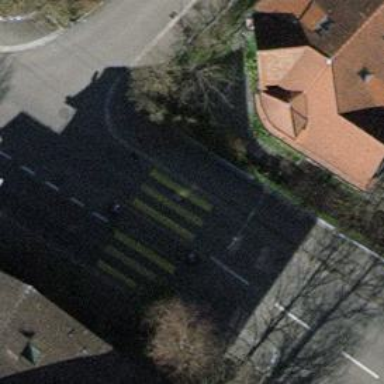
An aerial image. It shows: Uncontrolled zebra crossing with central island. The crossing is marked with zebra stripes.